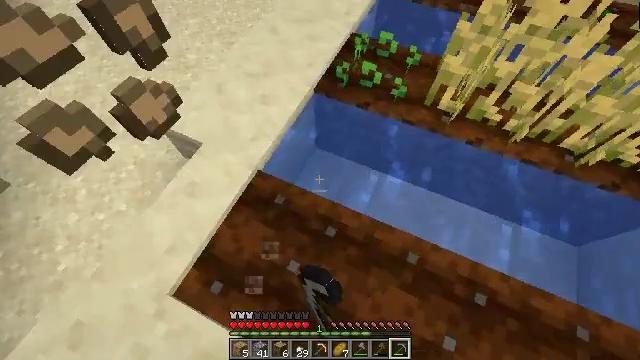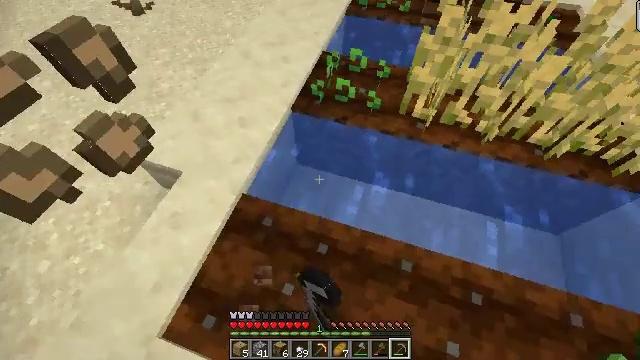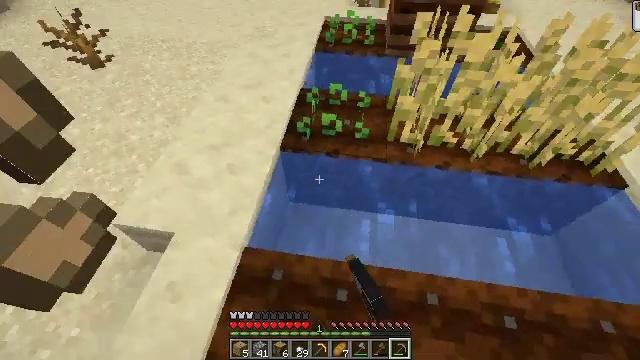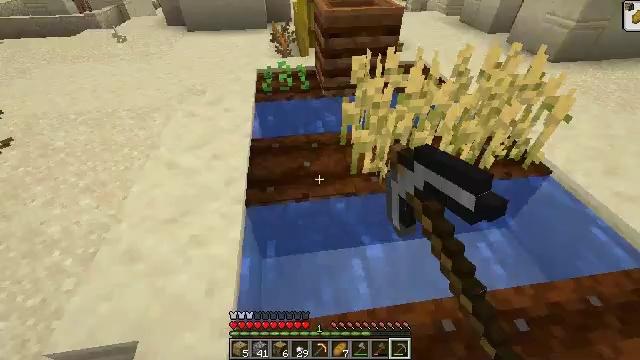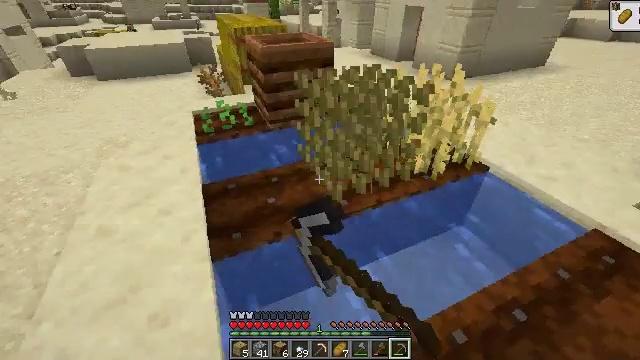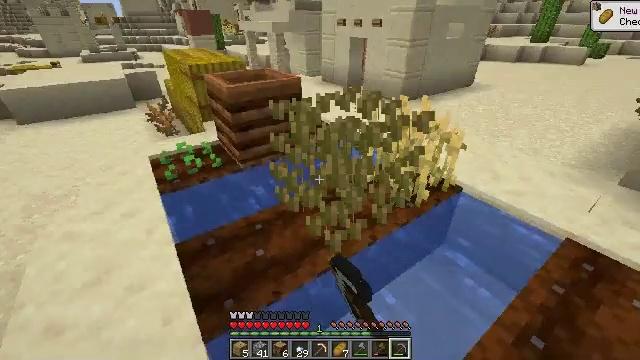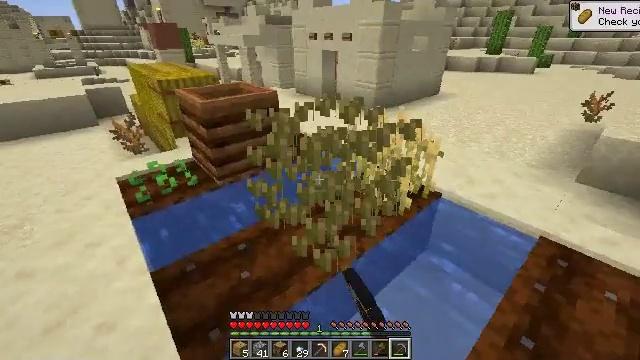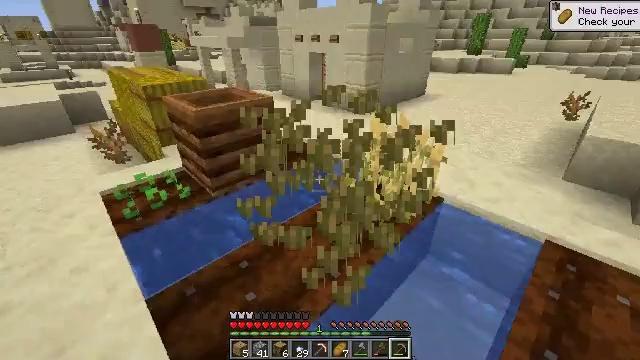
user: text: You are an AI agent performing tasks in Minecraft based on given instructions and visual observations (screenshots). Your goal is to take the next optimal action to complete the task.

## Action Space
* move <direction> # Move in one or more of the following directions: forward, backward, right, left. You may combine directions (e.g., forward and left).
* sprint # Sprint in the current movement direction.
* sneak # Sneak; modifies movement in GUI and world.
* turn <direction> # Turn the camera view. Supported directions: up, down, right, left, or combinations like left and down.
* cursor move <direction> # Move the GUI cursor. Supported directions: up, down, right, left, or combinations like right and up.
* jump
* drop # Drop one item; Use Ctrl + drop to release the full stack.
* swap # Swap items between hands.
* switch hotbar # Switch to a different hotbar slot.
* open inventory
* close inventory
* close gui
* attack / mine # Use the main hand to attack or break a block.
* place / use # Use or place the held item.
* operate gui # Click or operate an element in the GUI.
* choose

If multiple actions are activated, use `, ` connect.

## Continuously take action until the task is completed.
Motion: motion action
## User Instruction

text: Gather beetroots by breaking the plants.
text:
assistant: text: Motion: move forward and move left, turn right and up, attack / mine
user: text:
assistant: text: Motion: move forward and move left, turn right and up, attack / mine
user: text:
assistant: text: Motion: move forward and move left, turn right and up, attack / mine
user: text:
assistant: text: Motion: move forward and move left, turn right and up, attack / mine
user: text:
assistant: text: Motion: move forward and move left, turn right and up, attack / mine
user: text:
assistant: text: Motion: move forward and move left, turn right and up, attack / mine
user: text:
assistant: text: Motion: move forward and move left, turn right, attack / mine
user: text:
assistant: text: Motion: attack / mine